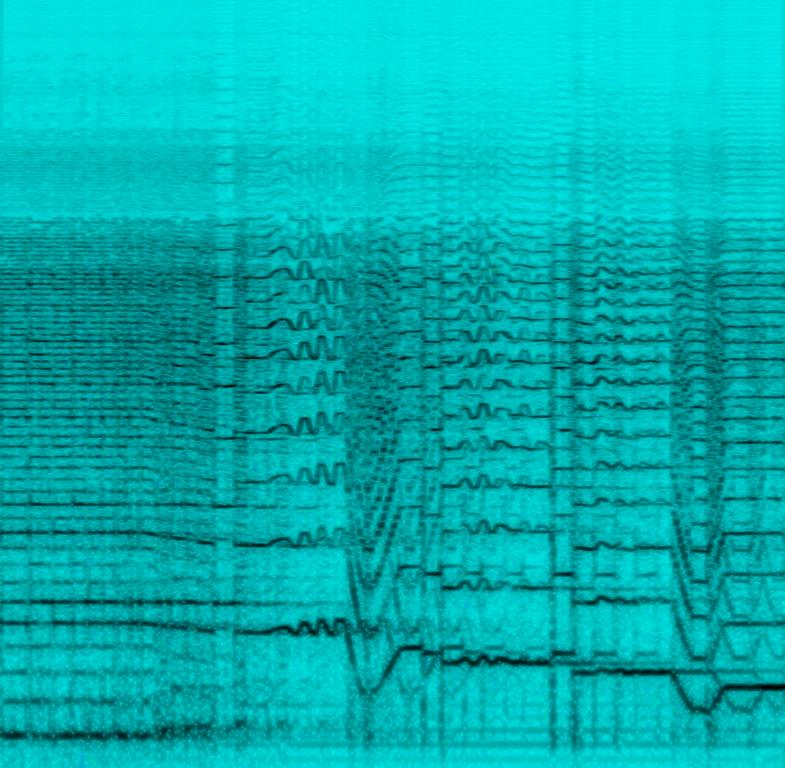
The low quality recording features an echoing electric guitar playing rock solo melody. The recording is noisy and in mono. It sounds passionate.